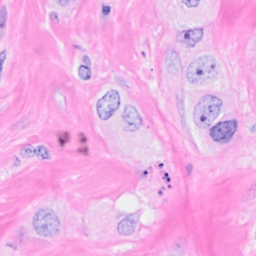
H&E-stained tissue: Breast